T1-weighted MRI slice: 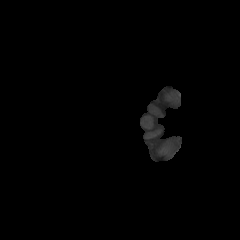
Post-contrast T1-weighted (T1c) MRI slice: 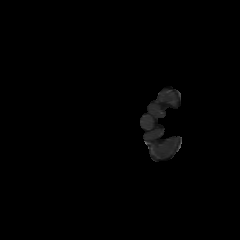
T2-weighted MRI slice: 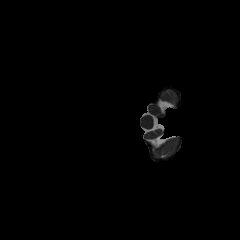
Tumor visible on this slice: no